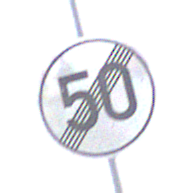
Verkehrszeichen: EndeGeschwindigkeit50
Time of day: SunriseSunset
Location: Outdoor (Nature)
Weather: PartlyCloudy
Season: NotSpecified
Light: Natural